Question: I'm trying to load the Word Object Library for Visual Basic in Visual Studio Express but having some trouble.
I go to the Project menu, Add Reference, COM and check Microsoft Word 14.0 Object Library and click ok. But I still get the error "Word.application" is not defined etc. And when I type "word." there's no suggestion menu, it's not found.
Am I doing something wrong?

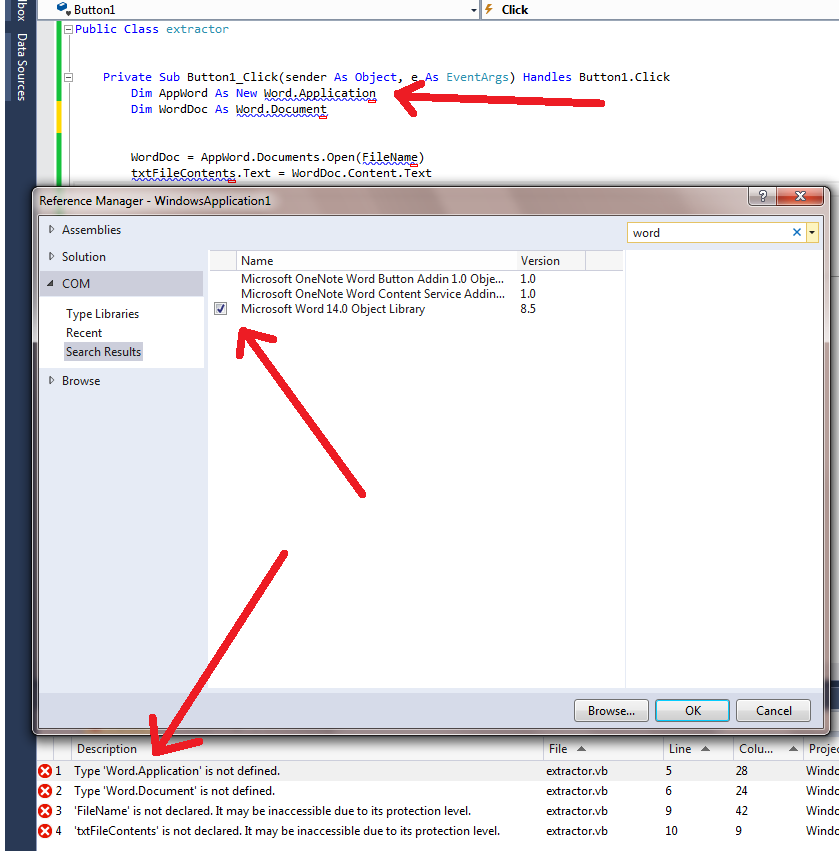
Answer: To the top of your module add;
'''
Imports Microsoft.Office.Interop
'''